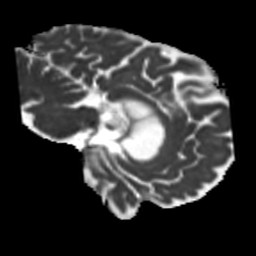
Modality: MD
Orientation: sagittal
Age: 71
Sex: male
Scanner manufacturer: siemens
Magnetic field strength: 3 T
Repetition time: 5.25 s
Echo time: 0.08 s